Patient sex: M
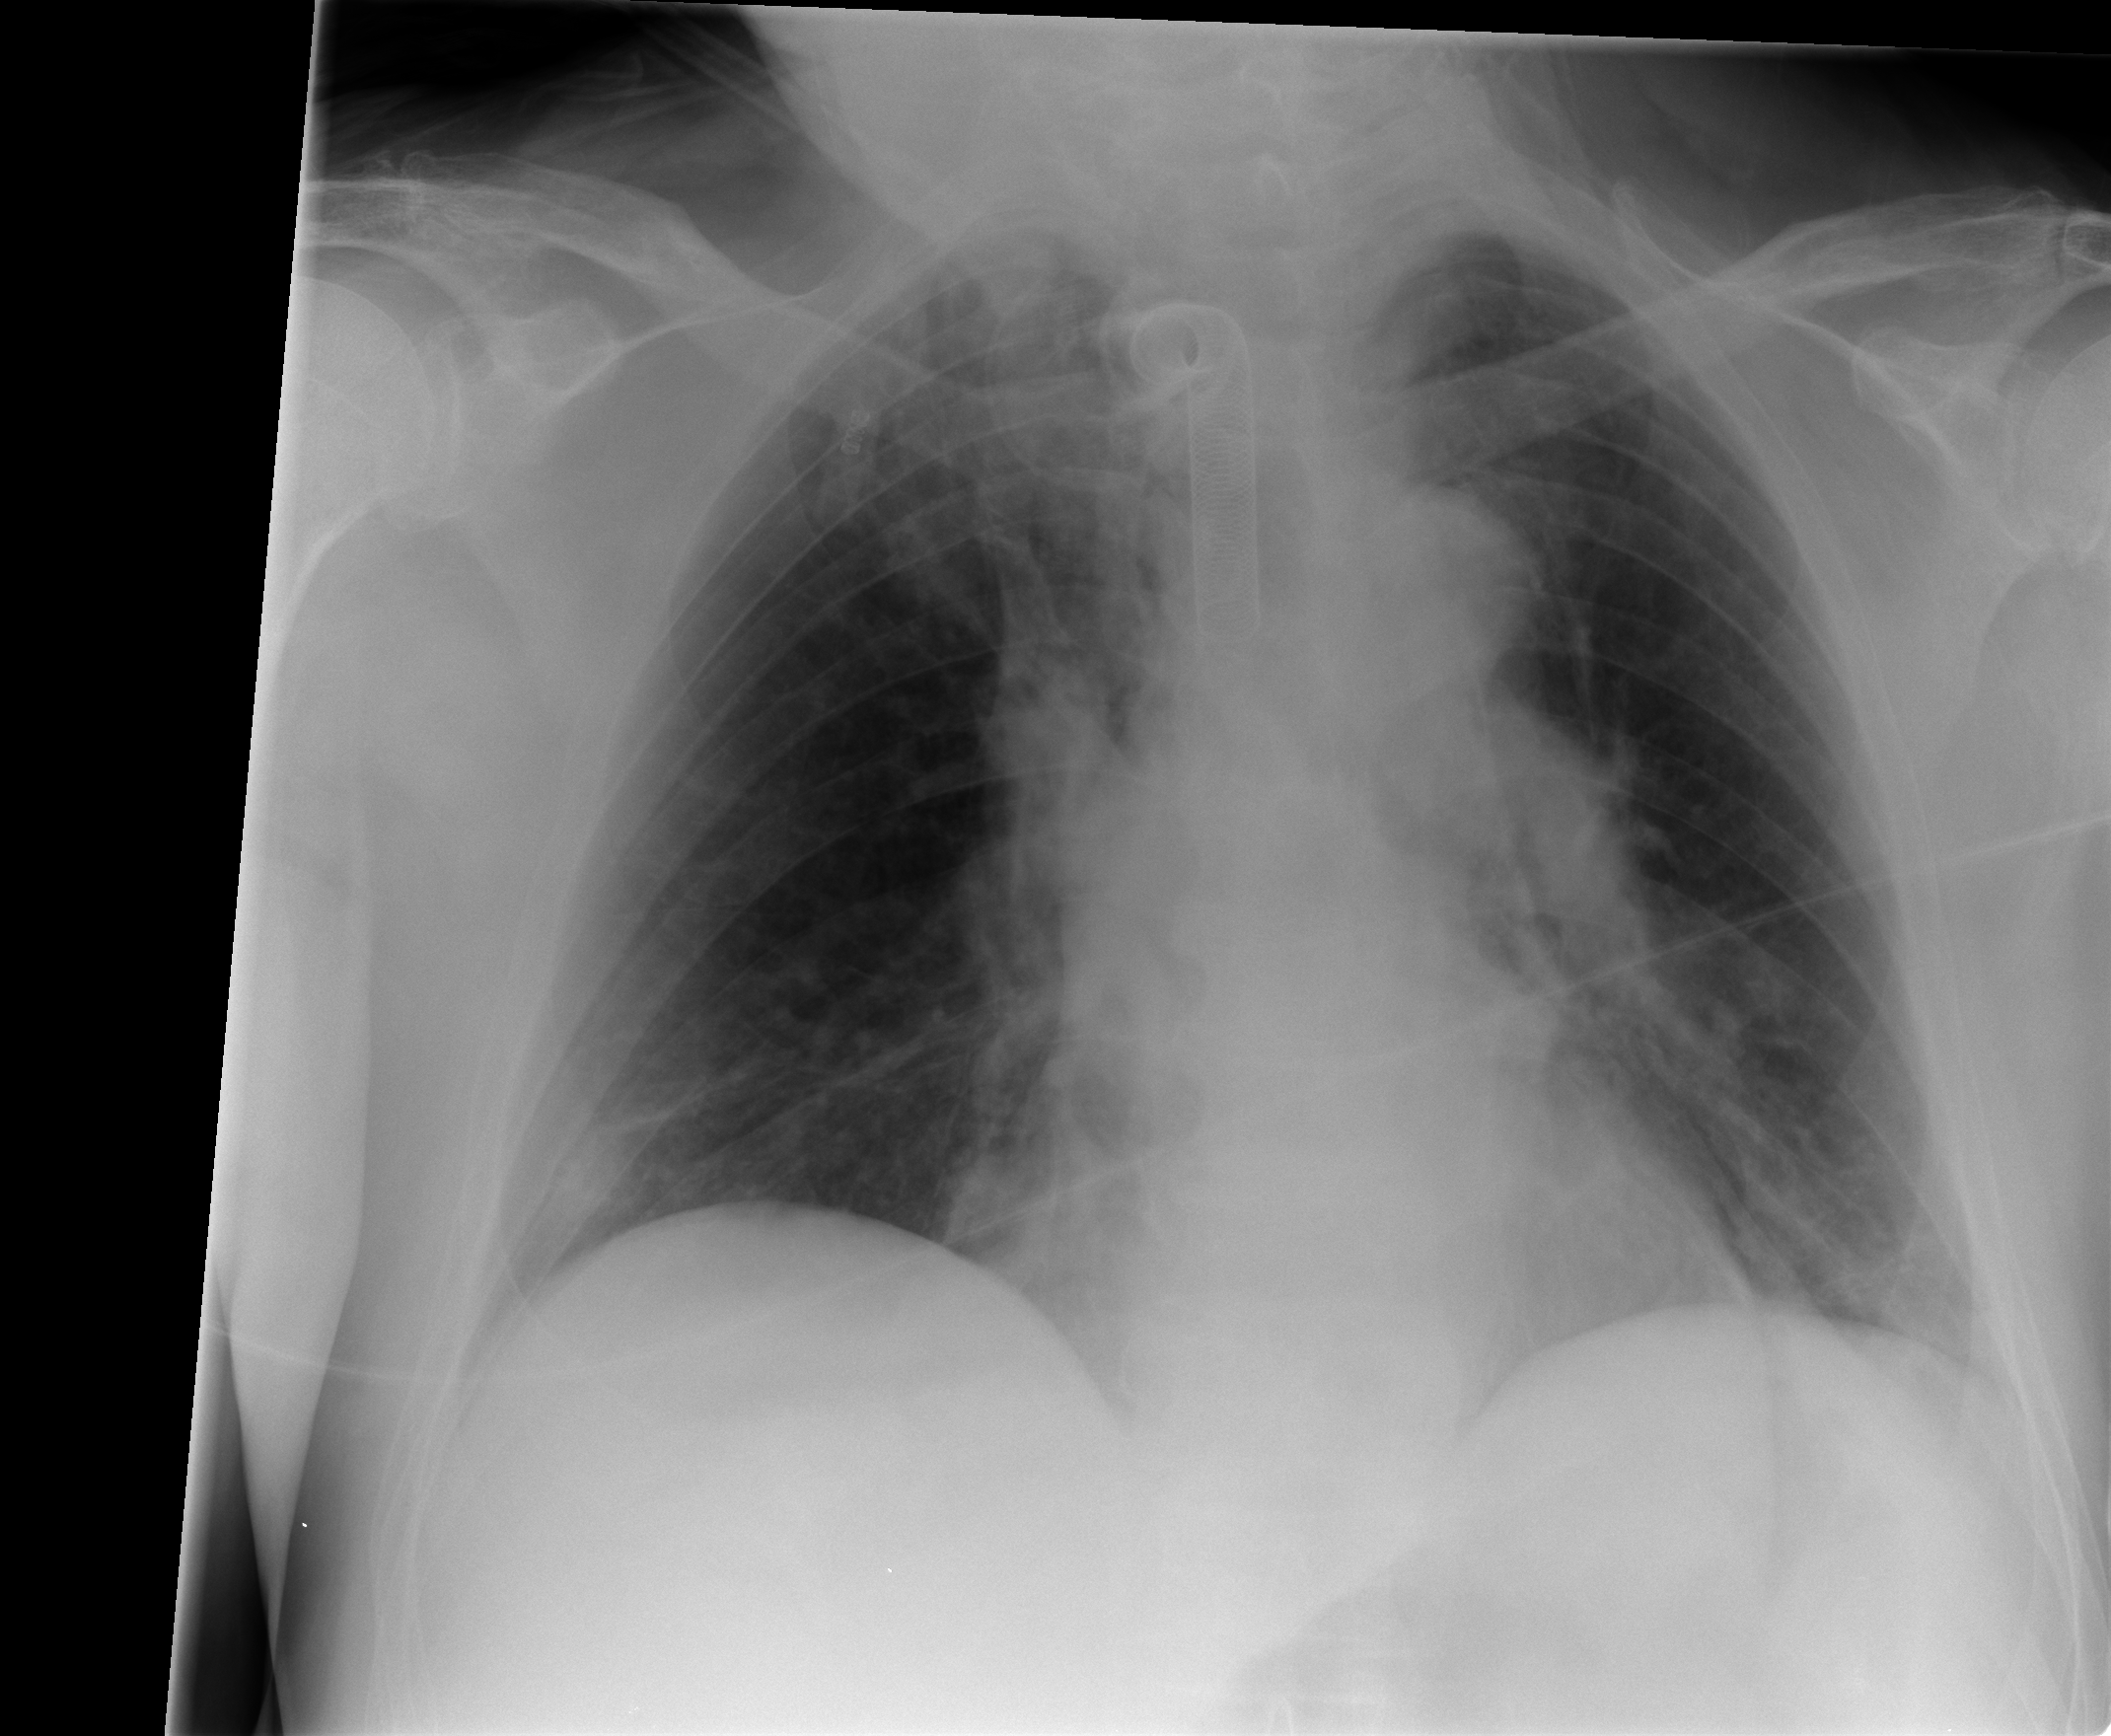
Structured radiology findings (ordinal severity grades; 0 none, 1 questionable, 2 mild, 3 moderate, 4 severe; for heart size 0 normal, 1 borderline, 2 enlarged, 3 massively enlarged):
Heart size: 1
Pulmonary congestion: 1
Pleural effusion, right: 0
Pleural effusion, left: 0
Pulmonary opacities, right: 0
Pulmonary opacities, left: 1
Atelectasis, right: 2
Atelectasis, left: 2